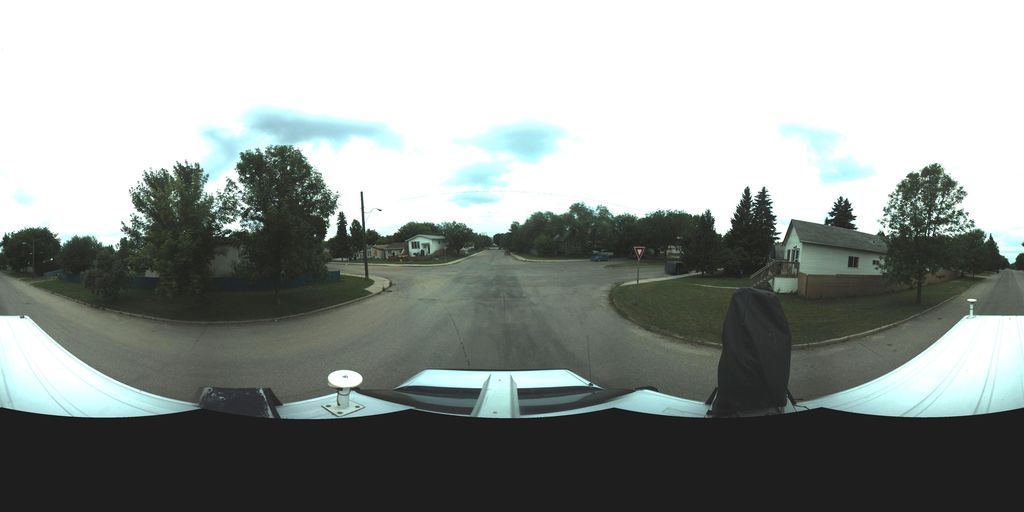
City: saskatoon